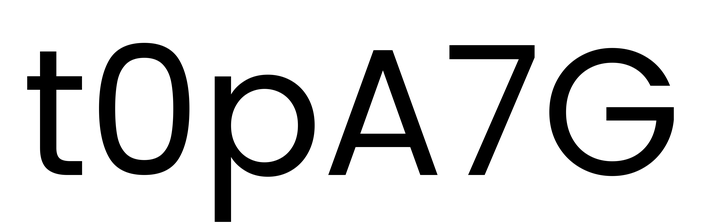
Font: Poppins-Regular